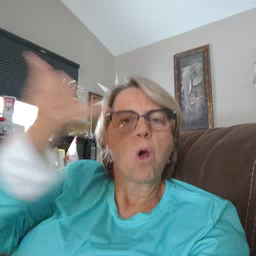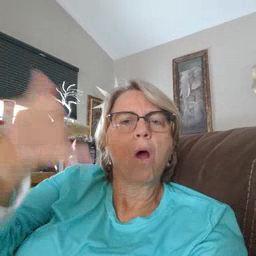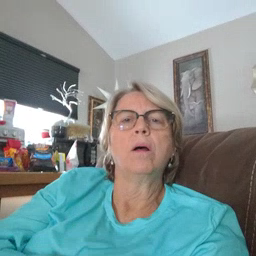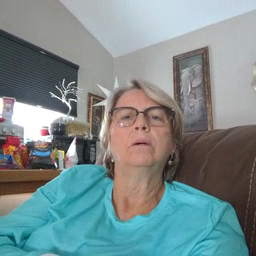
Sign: callonphone